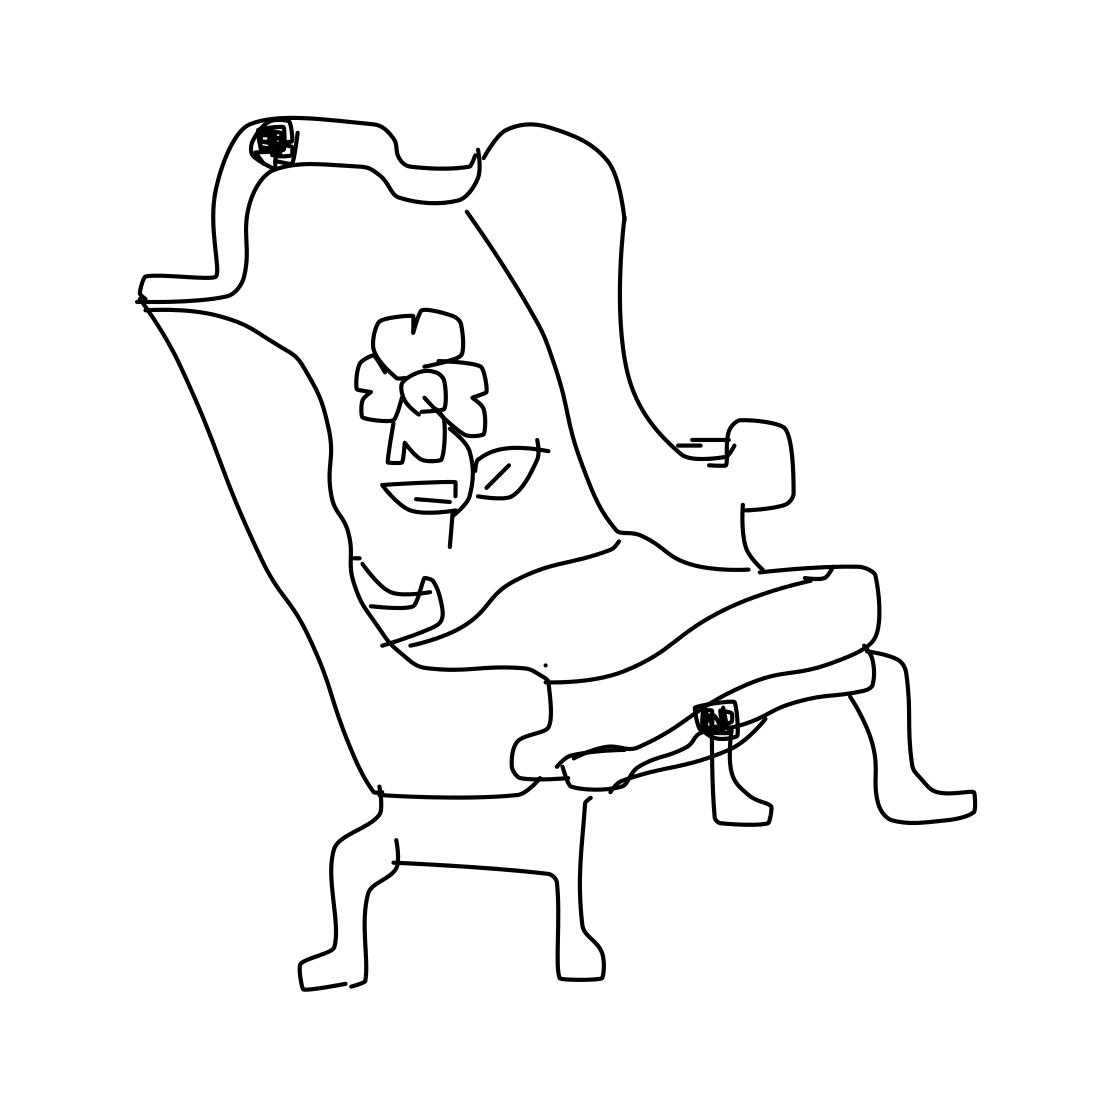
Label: armchair